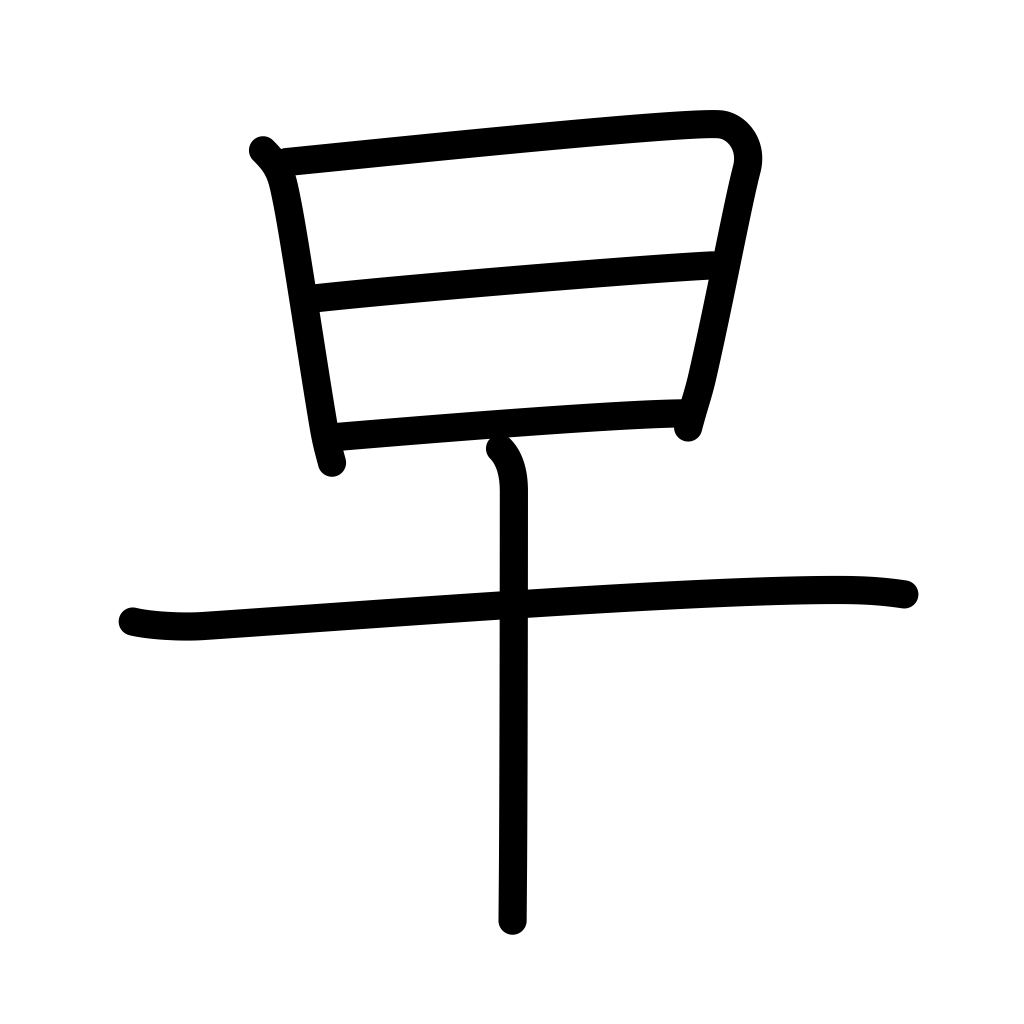
Meaning: early, fast